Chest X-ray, AP view. Patient: 61 years old, sex F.
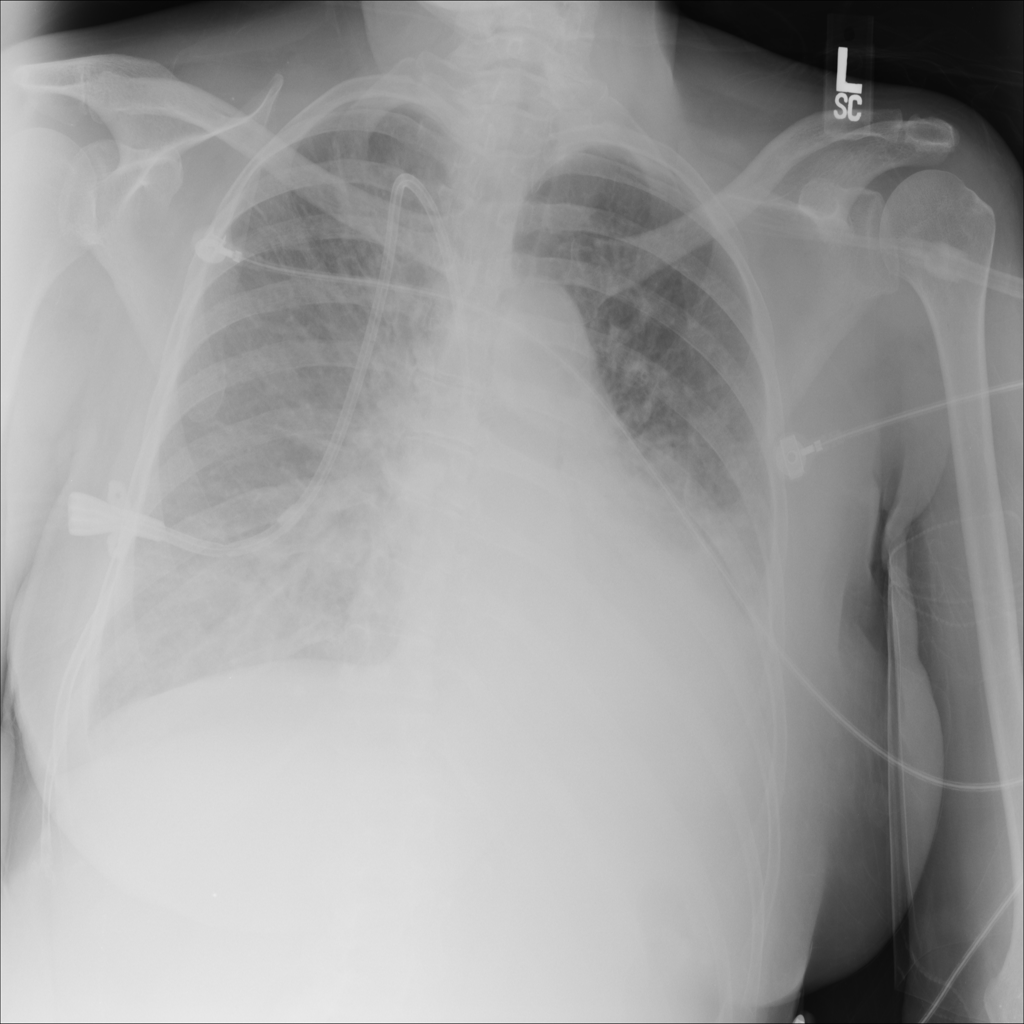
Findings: Atelectasis, Infiltration